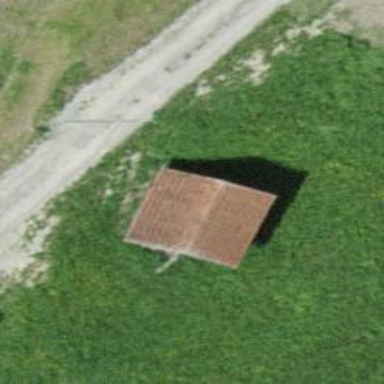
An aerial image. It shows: Barn.